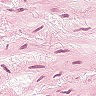
Metastatic tissue present: no